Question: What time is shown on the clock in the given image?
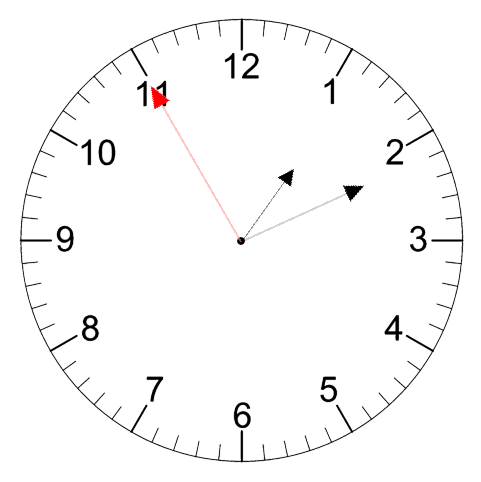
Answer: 01:10:55